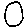
Label: circle